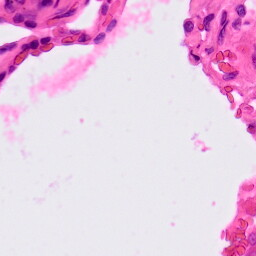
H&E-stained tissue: Lung